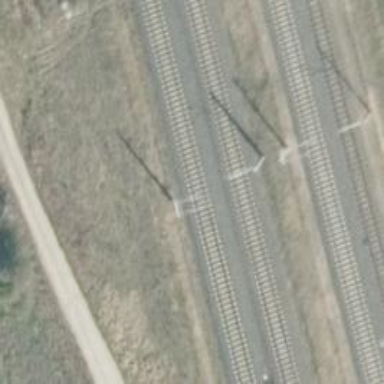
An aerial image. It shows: Milestone along the railway with catenary mast.